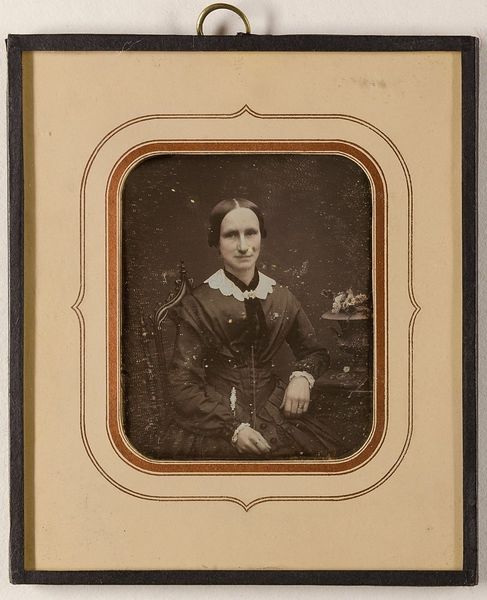
Titel: Frau Agnete de Jager
Künstler: Wilhelm Breuning
Standort: Hamburg
Institution: Museum für Kunst und Gewerbe Hamburg
Schlagwörter: frau, portrait, figur, person, foto, fotografie, photographie, photo, lichtbild, daguerreotypie, historische, bildwerke, angewandte und bildende kunst, hessische systematik, porträt, persönlichkeit, porträtfotografie, porträtphotographie, hüftbild